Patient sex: M
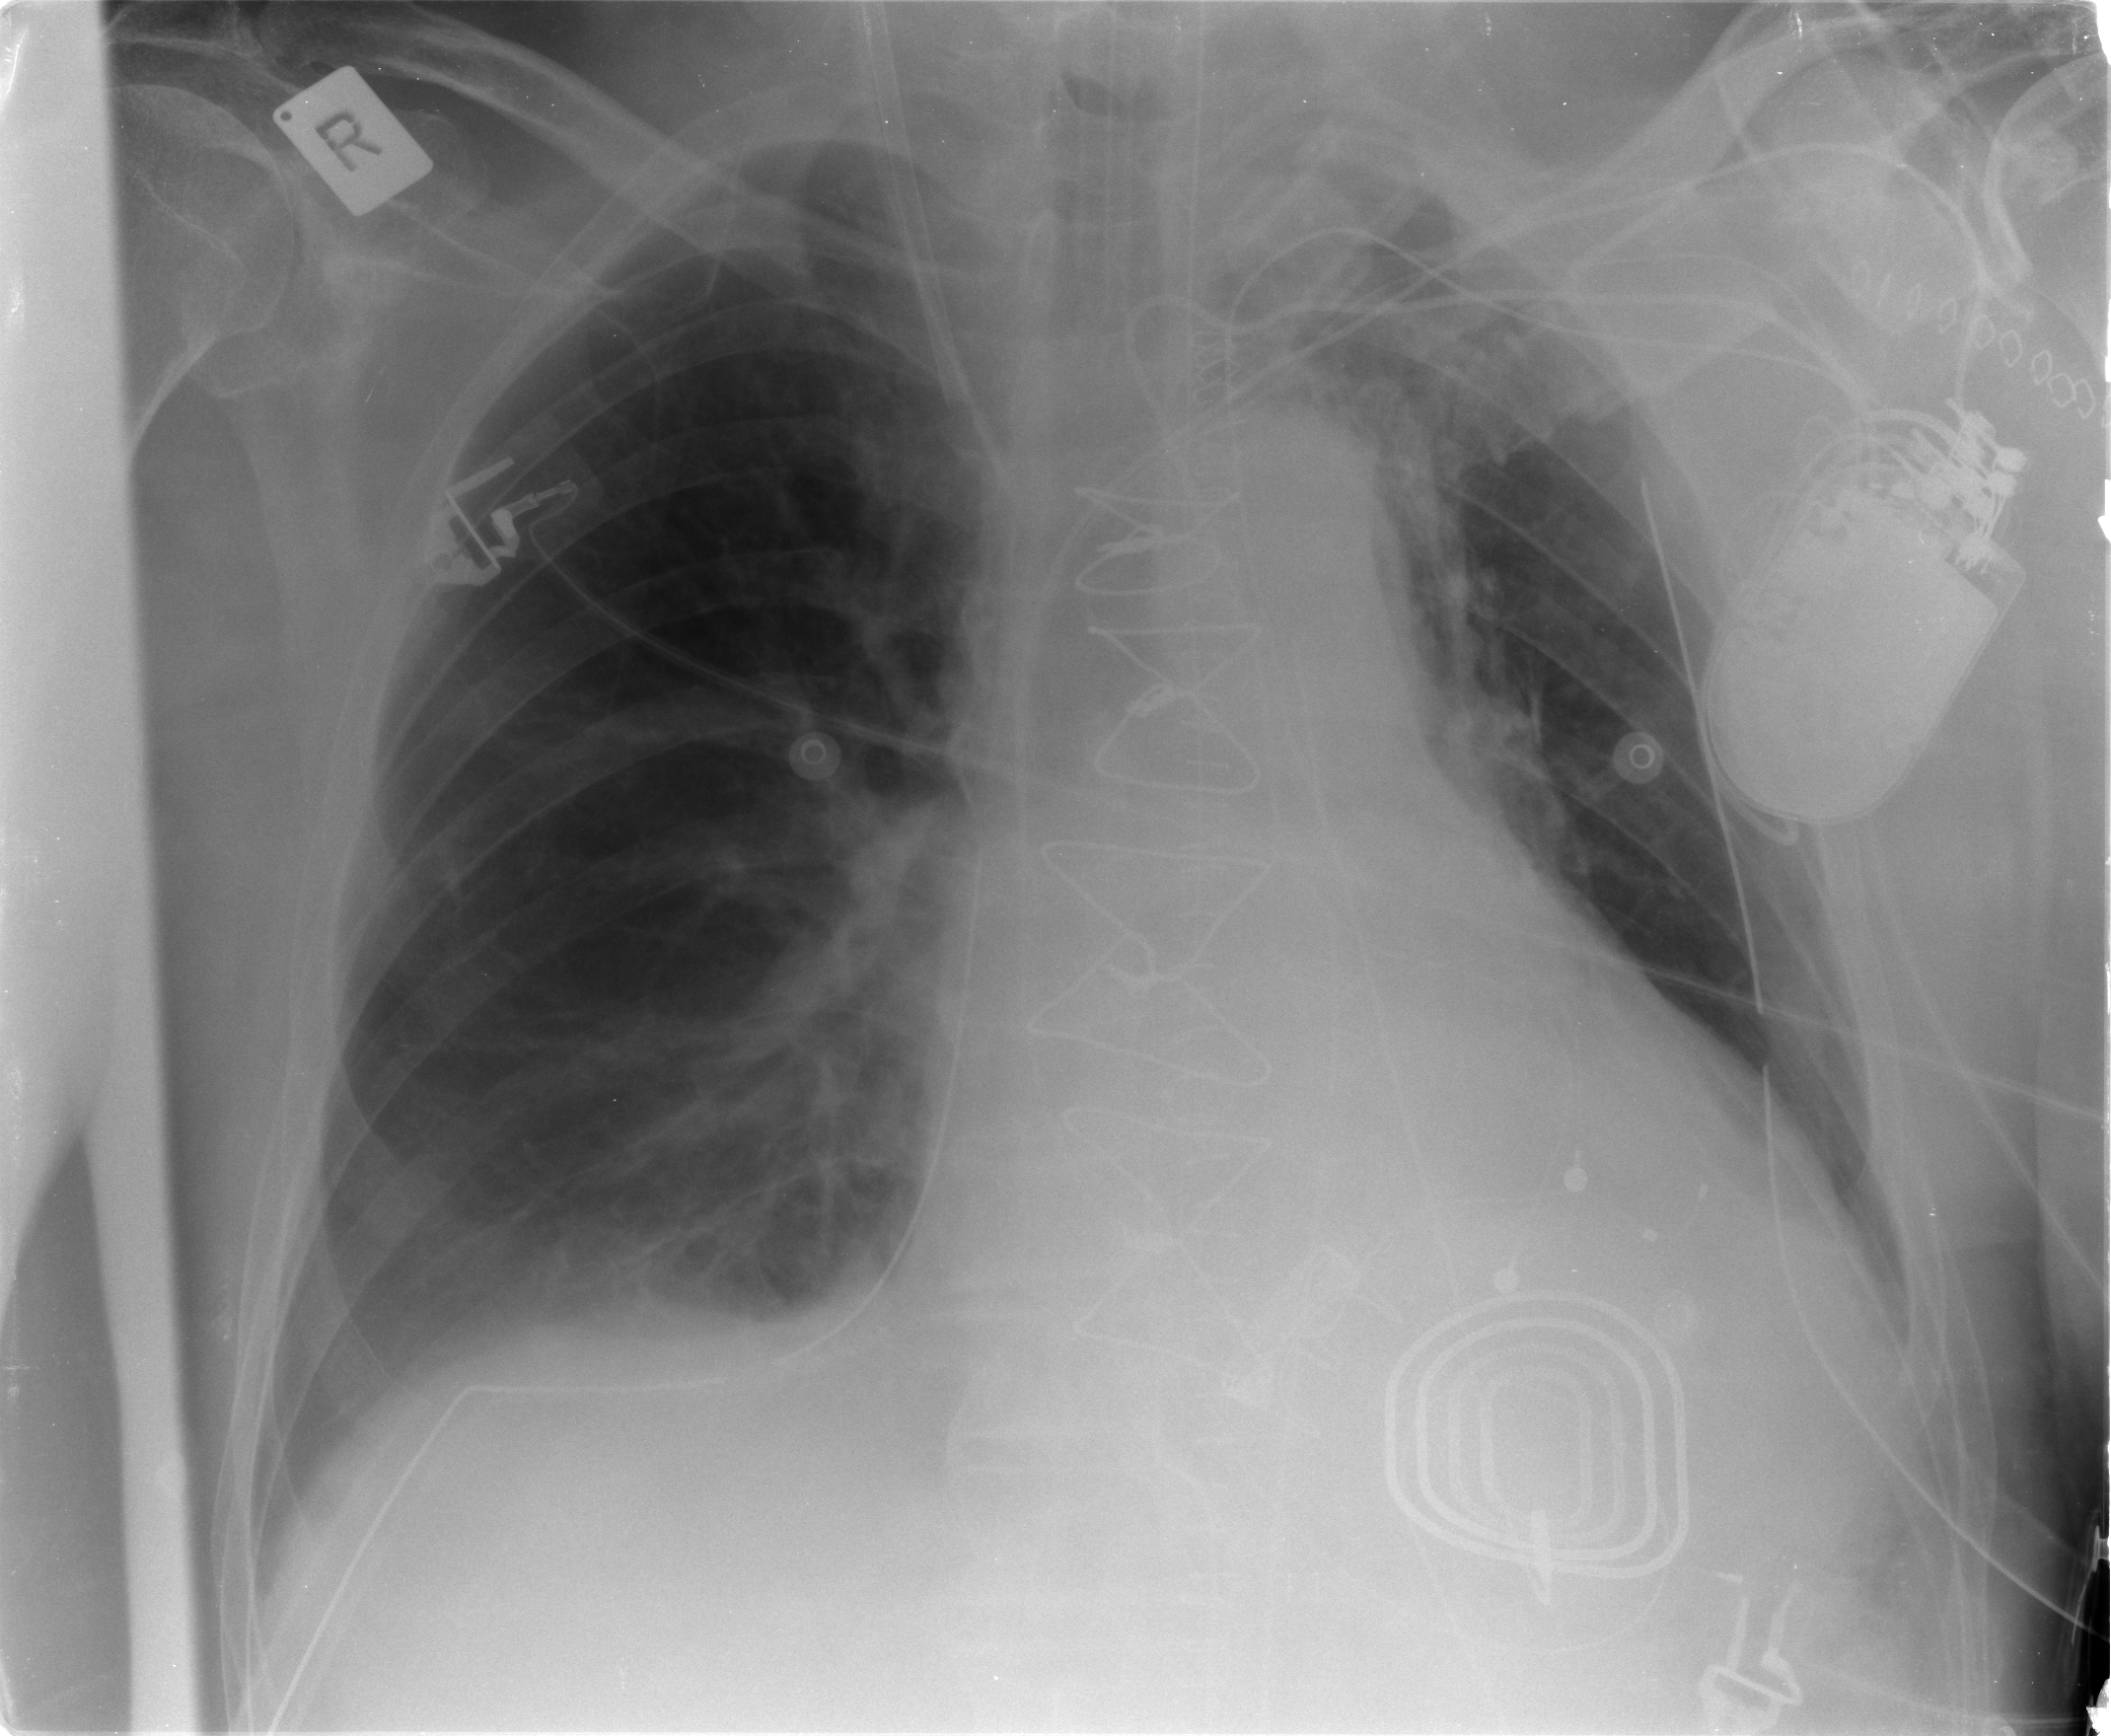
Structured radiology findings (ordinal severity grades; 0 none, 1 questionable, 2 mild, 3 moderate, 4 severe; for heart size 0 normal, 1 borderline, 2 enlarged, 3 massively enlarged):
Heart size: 2
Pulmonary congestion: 2
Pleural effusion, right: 1
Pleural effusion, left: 2
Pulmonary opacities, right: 0
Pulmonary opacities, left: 0
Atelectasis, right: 2
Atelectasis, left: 2